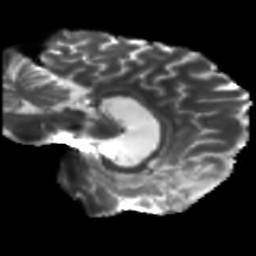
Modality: T2w
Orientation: sagittal
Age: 31
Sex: female
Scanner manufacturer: siemens
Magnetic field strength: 3 T
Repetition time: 5.47 s
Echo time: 0.0854 s